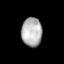
Tissue: lung
Cell type: T cells
Senescence score: 0.1788
Nuclear area (px): 585
Mean DAPI intensity: 176.938